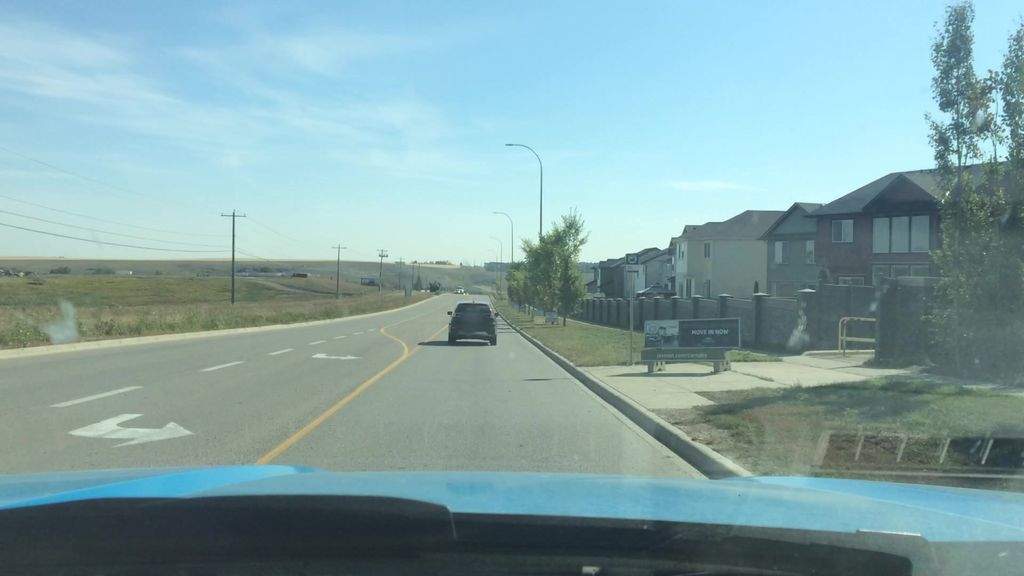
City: calgary